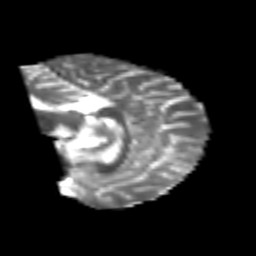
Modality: T2w
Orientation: sagittal
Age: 25
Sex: male
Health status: healthy